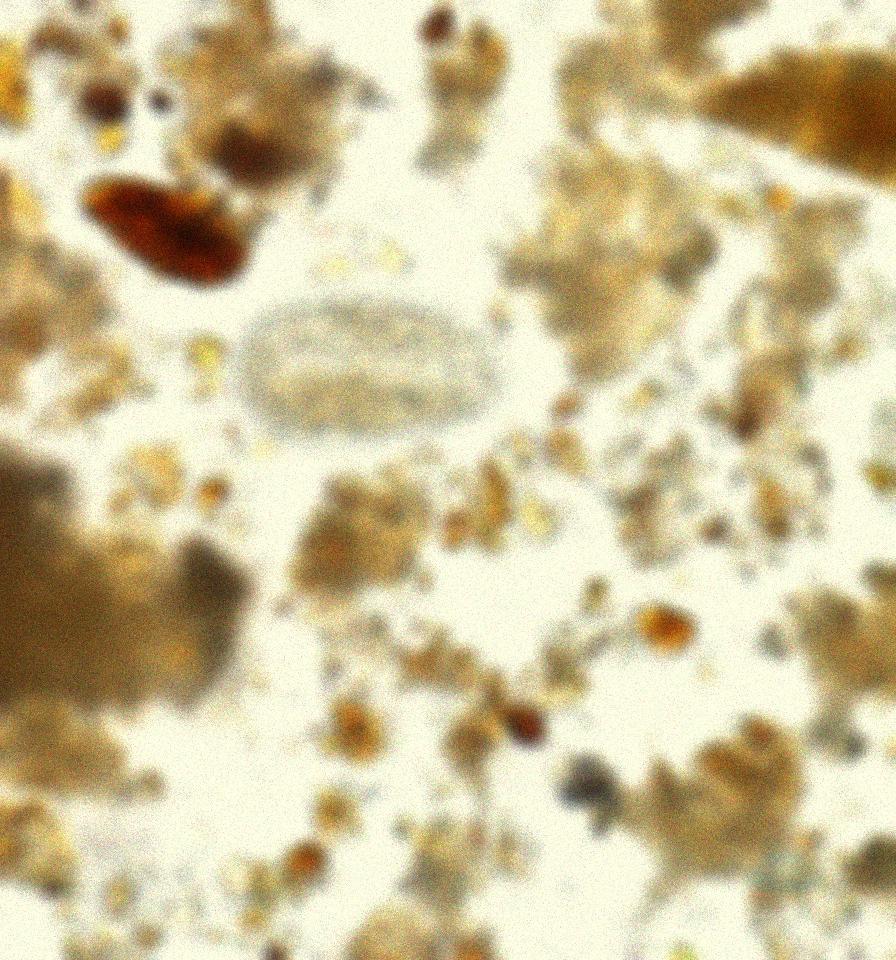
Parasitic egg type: Hookworm egg